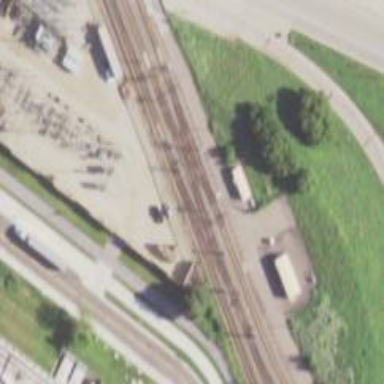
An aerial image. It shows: Light rail railway with electrified contact line.